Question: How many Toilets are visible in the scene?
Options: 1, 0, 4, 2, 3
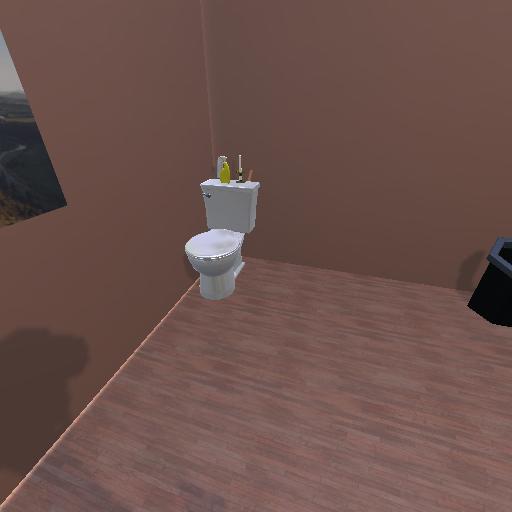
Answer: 1